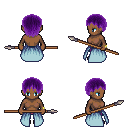
a pixel art fantasy rpg character, female body template, human, dark skin, overskirt, magenta pants, purple plain hairstyle, bracelets, spear, four views (front, back, left, right), 2x2 character sprite sheet, small pixel art, hard edges, no anti-aliasing